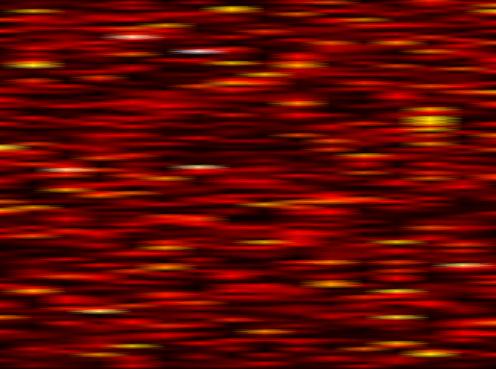
Label: FBMC